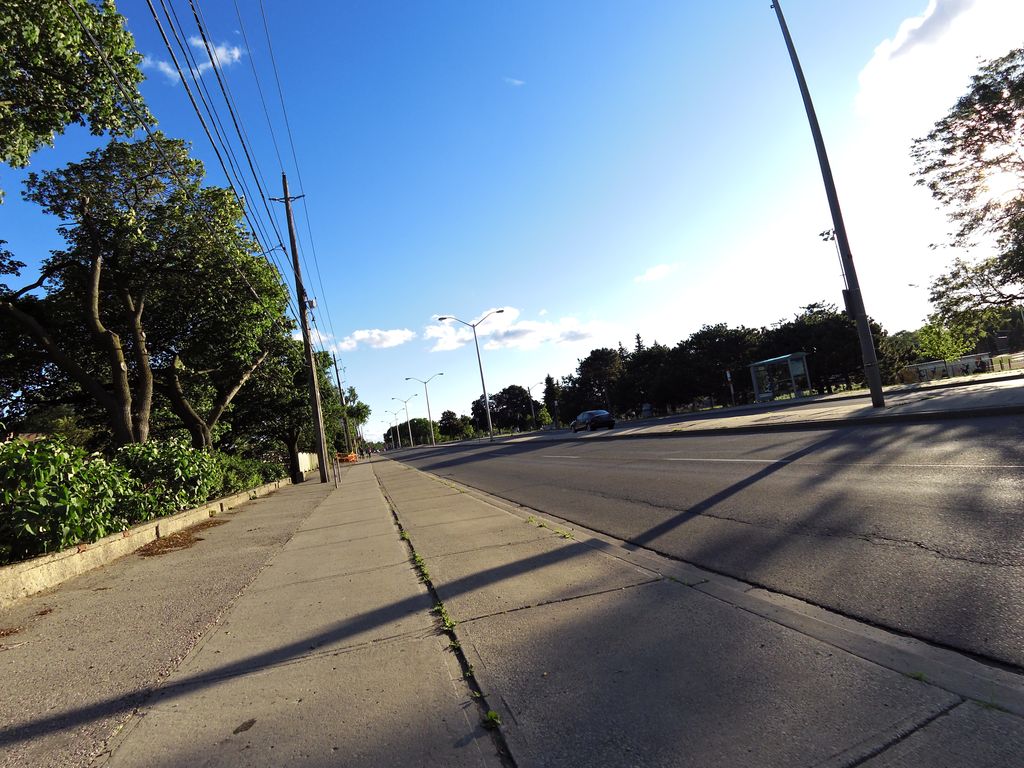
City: toronto